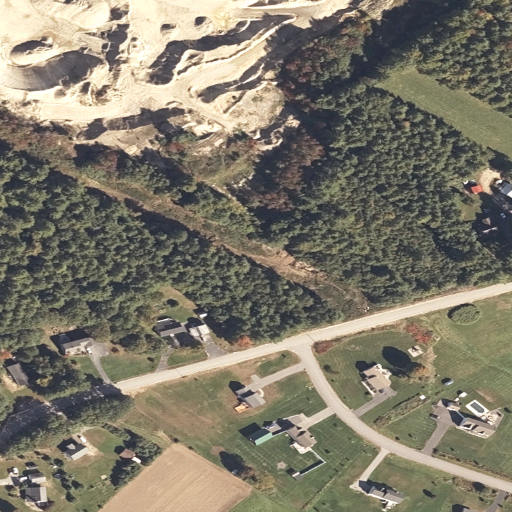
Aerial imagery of mountain in Maine named Skunk Knoll containing evergreen forest, pasture, barren land, low intensity development, open development, mixed forest, grassland, medium intensity development, and deciduous forest